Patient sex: F
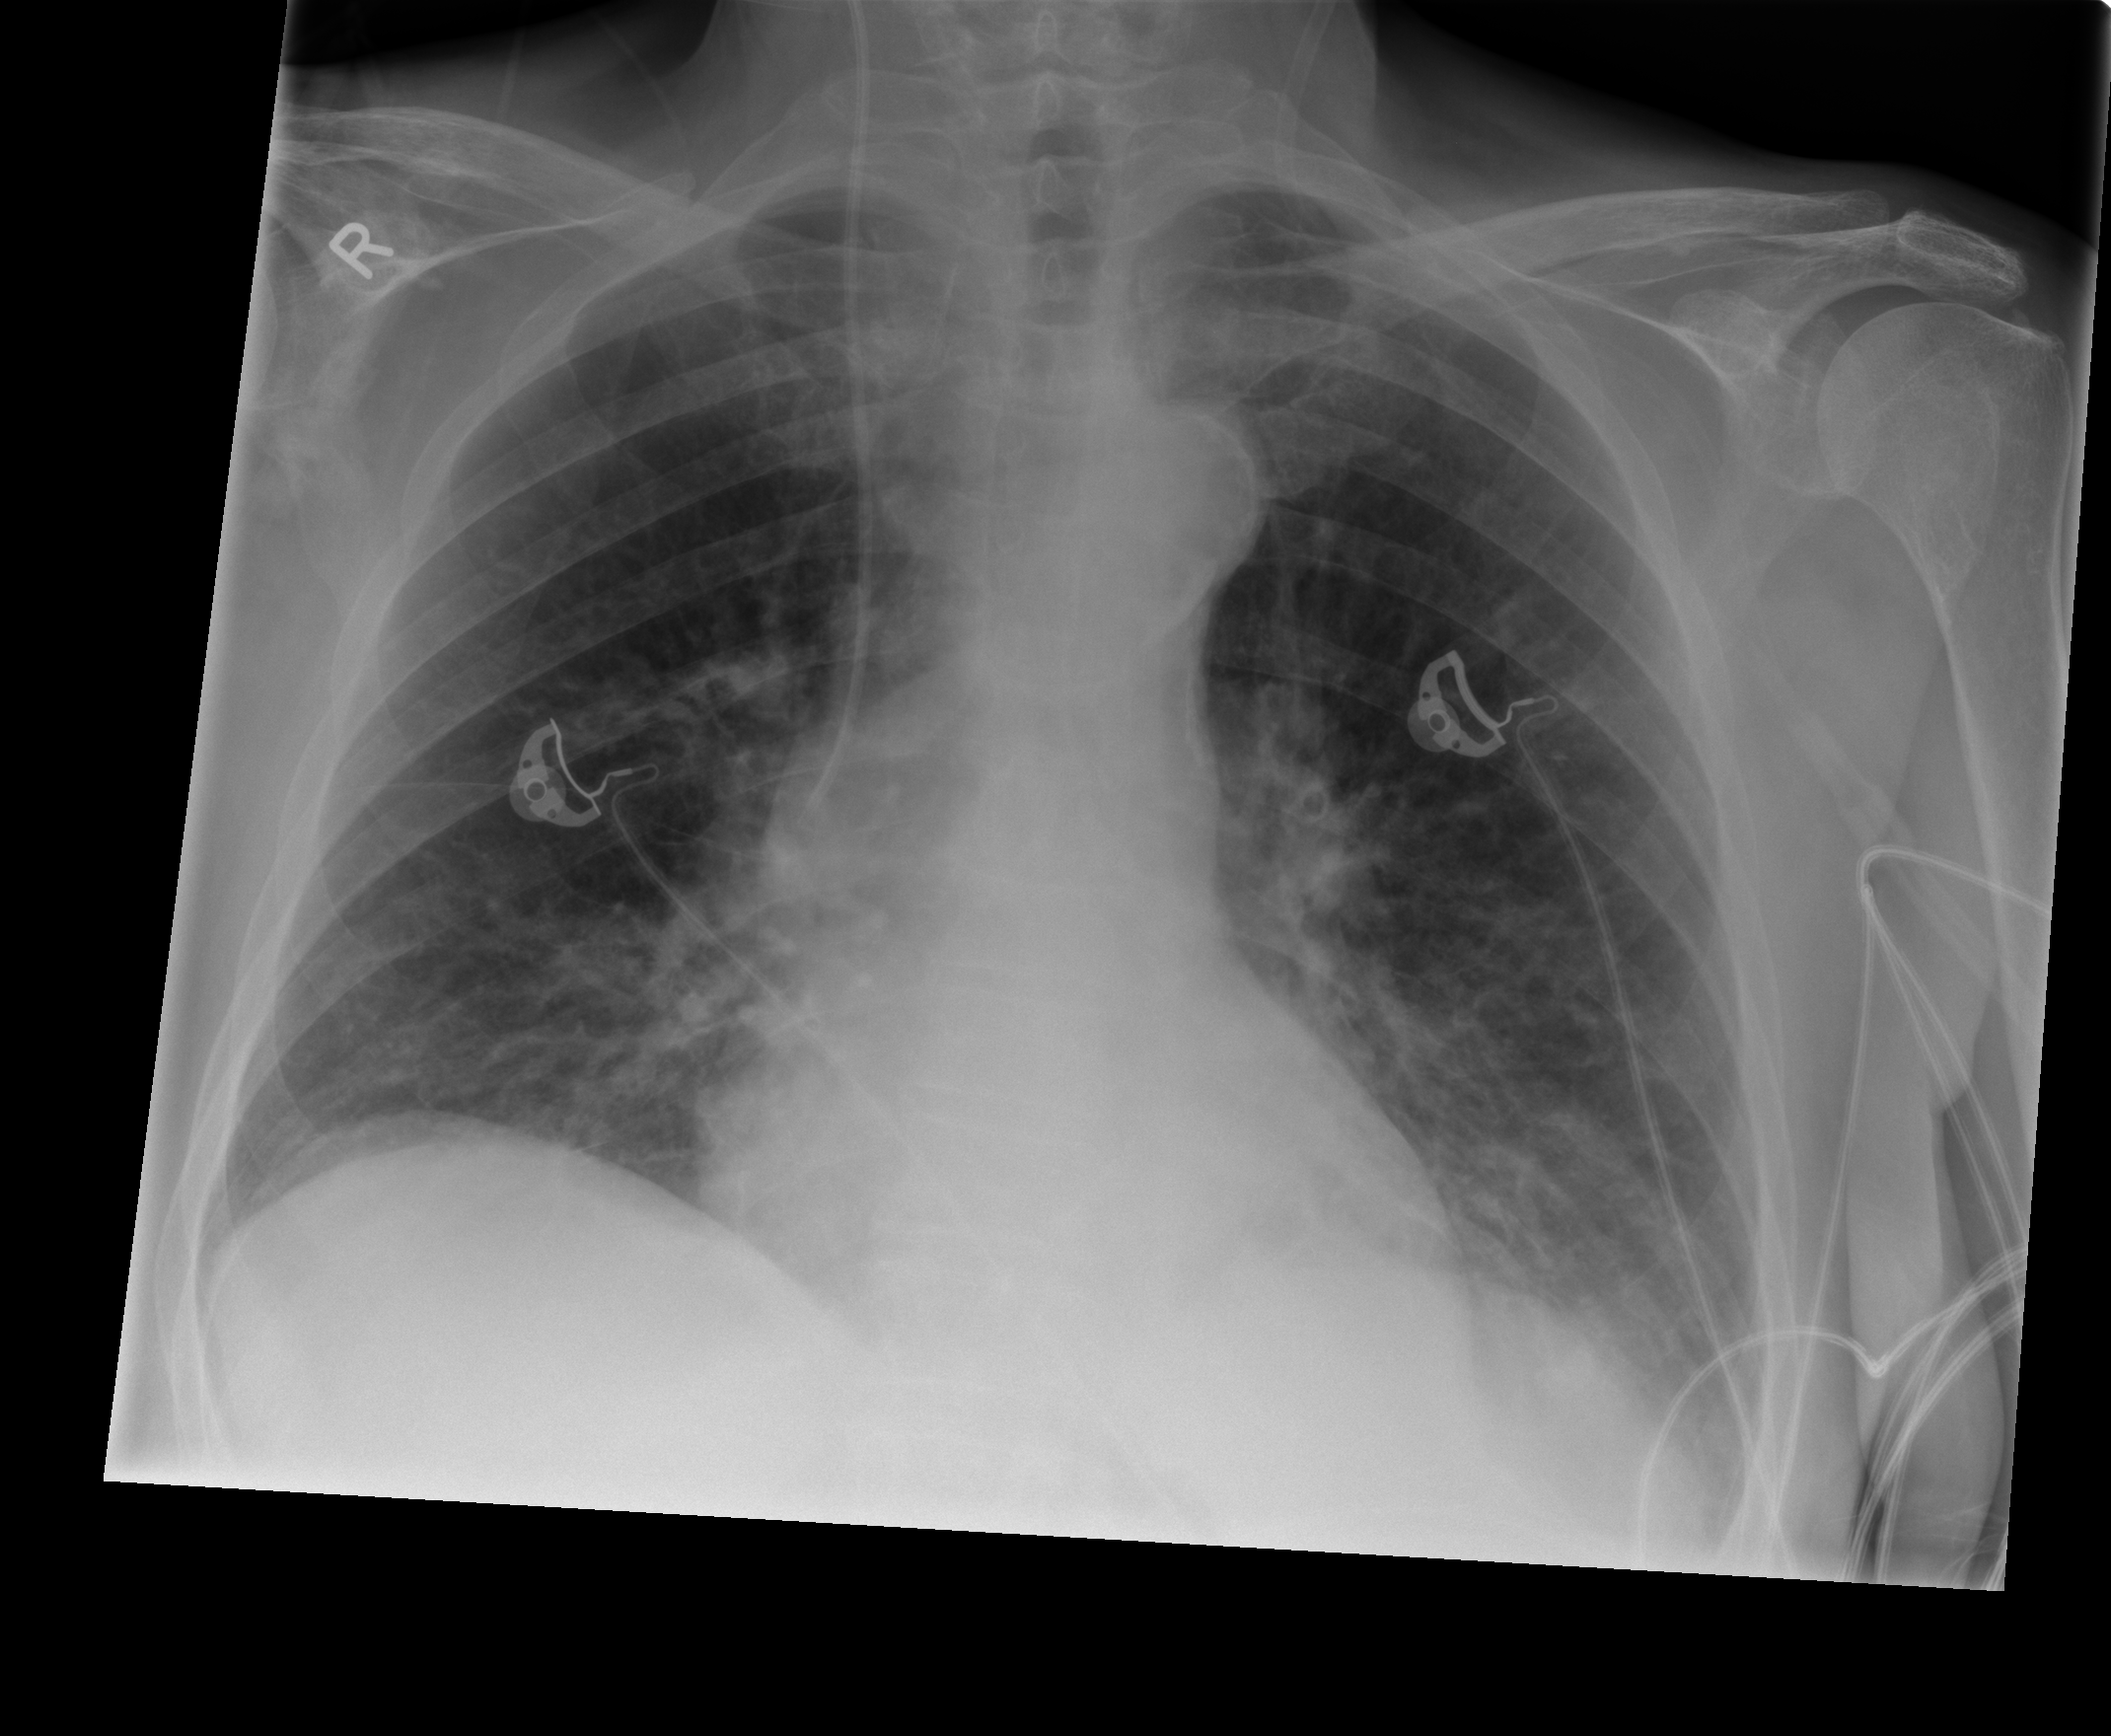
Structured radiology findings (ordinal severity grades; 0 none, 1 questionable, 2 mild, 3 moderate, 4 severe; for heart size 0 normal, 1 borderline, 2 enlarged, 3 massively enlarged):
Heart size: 0
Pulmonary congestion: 1
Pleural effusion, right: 0
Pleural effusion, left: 0
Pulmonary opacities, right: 0
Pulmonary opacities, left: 0
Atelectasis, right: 2
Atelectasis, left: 2